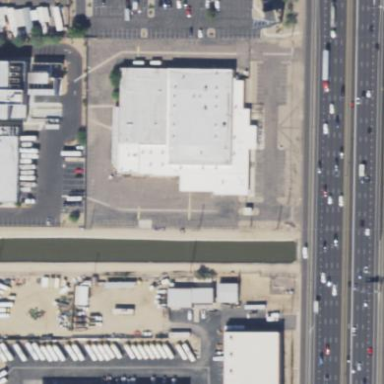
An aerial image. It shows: Commercial building.